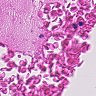
Metastatic tissue present: no